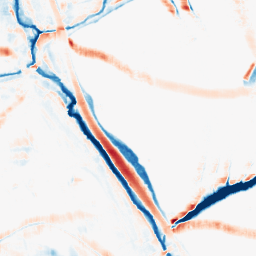
Category: morphological
Decomposition family: morphological_square
Decomposition parameters: operation: average
size: 15
Upsampling method: bilinear
Upsampling parameters: scale: 2
Upsampling scale: 2